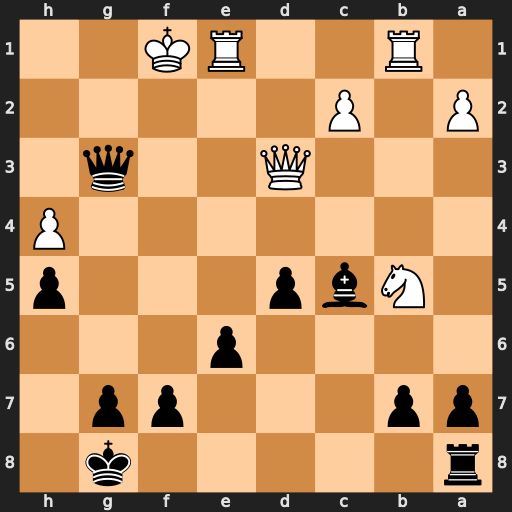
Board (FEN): r5k1/pp3pp1/4p3/1Nbp3p/7P/3Q2q1/P1P5/1R2RK2
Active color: b
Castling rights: -
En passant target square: -
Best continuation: Qf2#